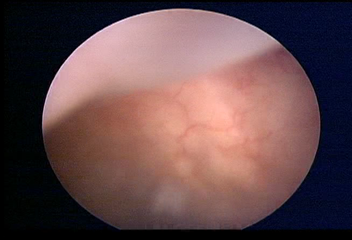
Modality: WLC
Class: Normal mucosa
Bladder cancer association: No